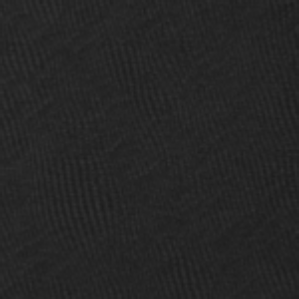
Label: frost